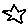
Label: star